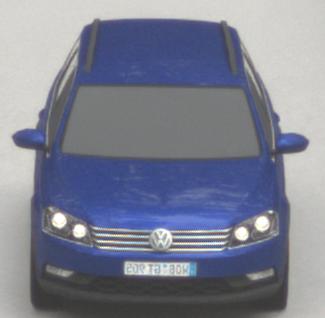
Make: VW
Model: Passat Alltrack 1.8 TSI
Detailed model: Passat (B7) Alltrack
Model produced from: 2012/03
Model produced until: 2013/06
Doors: 5
Color: blue
Road condition: dry road
Daytime: morning or afternoon
Contrast: low contrast